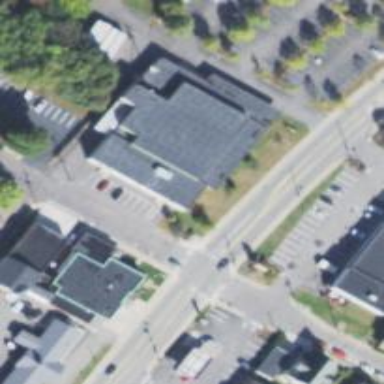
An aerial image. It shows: Community center building.